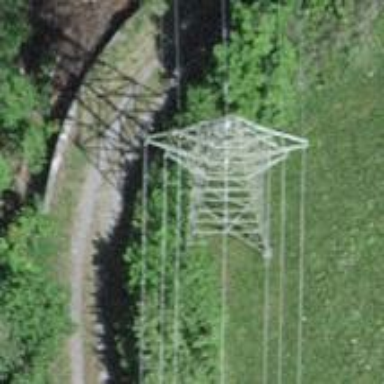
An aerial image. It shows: Towering power structure.